Chest X-ray:
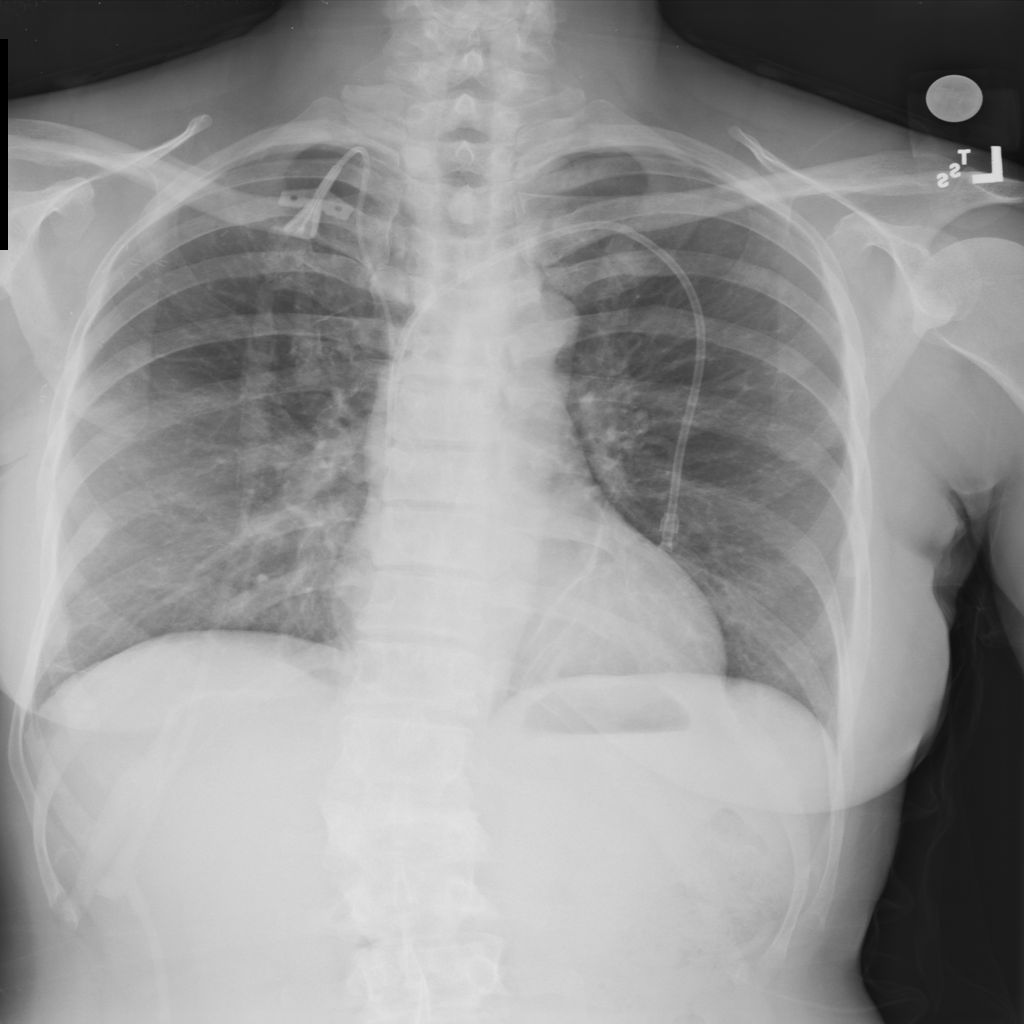
Findings: Fracture
No abnormal finding: no